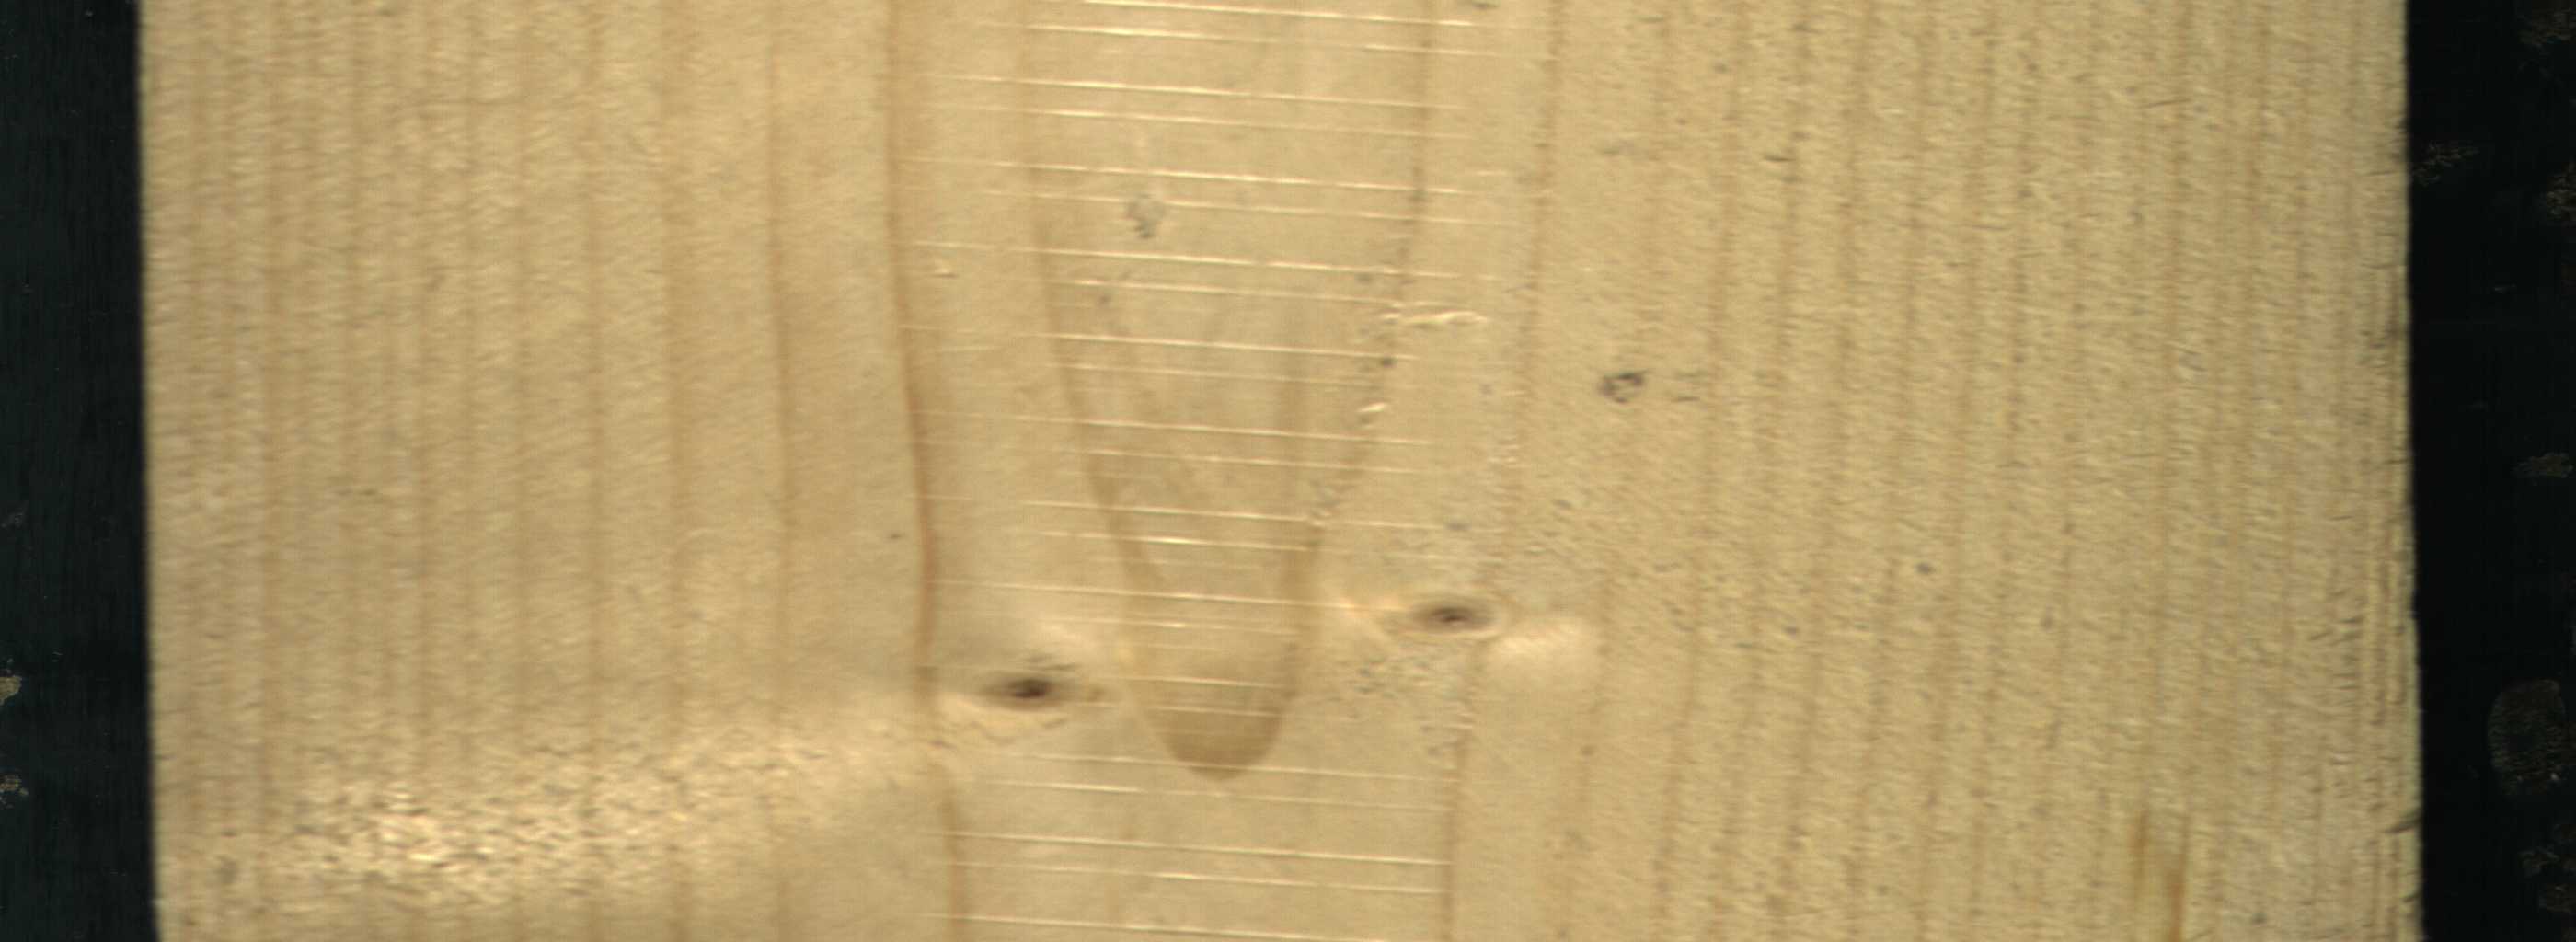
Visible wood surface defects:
Live_Knot
Live_Knot